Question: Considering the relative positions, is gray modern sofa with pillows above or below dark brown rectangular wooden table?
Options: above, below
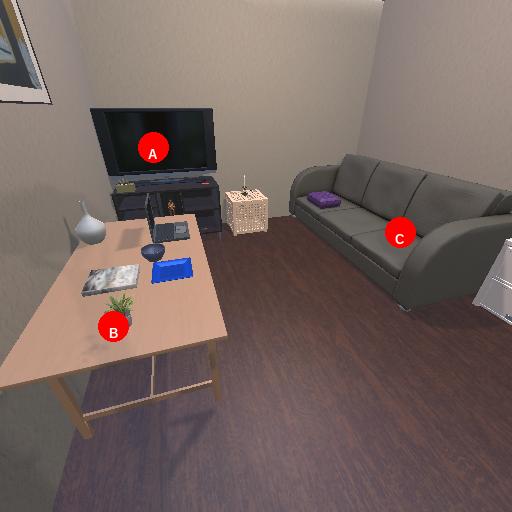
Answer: above